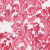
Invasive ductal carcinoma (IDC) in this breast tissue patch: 0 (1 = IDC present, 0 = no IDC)